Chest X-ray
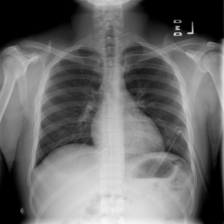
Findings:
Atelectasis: negative
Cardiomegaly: negative
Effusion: negative
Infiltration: negative
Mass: negative
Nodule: negative
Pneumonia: negative
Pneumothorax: positive
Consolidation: negative
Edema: negative
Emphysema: negative
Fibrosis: negative
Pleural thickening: negative
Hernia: negative